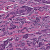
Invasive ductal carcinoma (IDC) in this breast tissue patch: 1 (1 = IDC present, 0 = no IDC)